Question: I'm trying to send email using codeIgniter's email library.
Below is my code
'''
$config = Array(
'protocol' => 'smtp',
'smtp_host' => 'smtp.myserver.com',
'smtp_user' => 'xxx@myserver.com',
'smtp_pass' => '********',
'mailtype' => 'html',
'wordwrap' => false,
'charset' => 'utf-8'
);
$this->email->initialize($config);
$this->email->set_newline("
");
$this->email->from('xxx@yourserver.com', 'xxx');
$this->email->subject('blah blah');
$this->email->message('a simple html message');
$this->email->to('any@validemail.com');
$this->email->send();
'''
Code is on diffrent server & it is using different server's mail (Yes, two different domains)
For example code is on and it is using
It was working fine till morning. but now i'm getting
'554 SMTP synchronisation error' (see attachment for full print_debugger() output, I hide some sensitive information. i can trust you guys but not all)

Thanks.
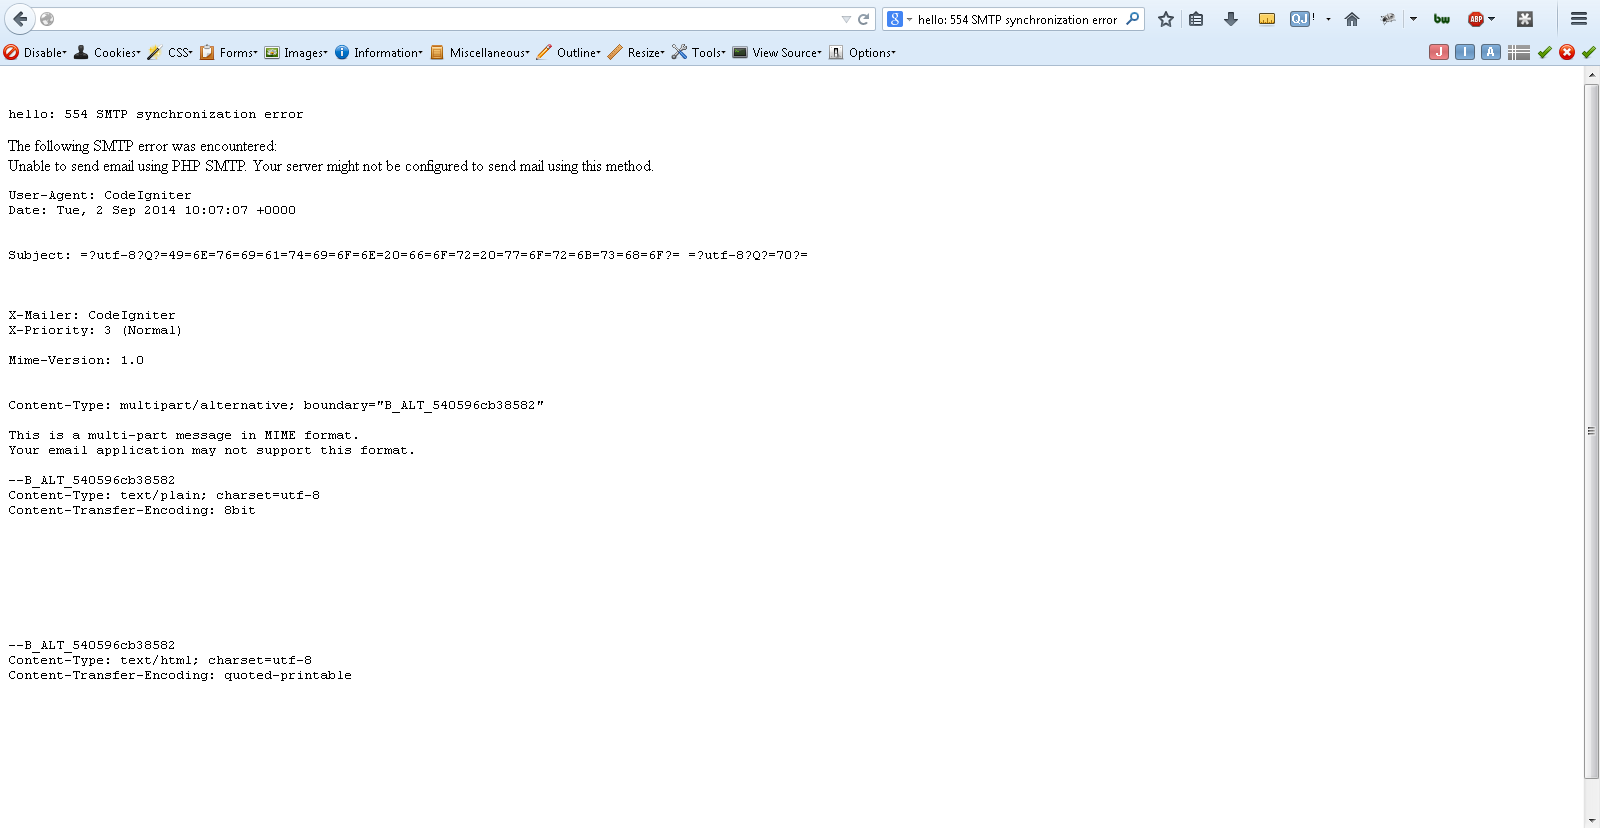
Answer: I tried very hard to get the issue, but i have not enough access to get details of error log or mail logs, So i changed my code as below and it worked
'''
$config = Array(
'mailtype' => 'html',
'wordwrap' => false,
'charset' => 'utf-8'
);
$this->email->initialize($config);
$this->email->set_newline("
");
$this->email->from('xxx@yourserver.com', 'xxx');
$this->email->subject('blah blah');
$this->email->message('a simple html message');
$this->email->to('any@validemail.com');
$this->email->send();
'''
I would like to say thanks to @cherrysoft for his help offering. I'm posting it here so it may help someone.
thanks to all.